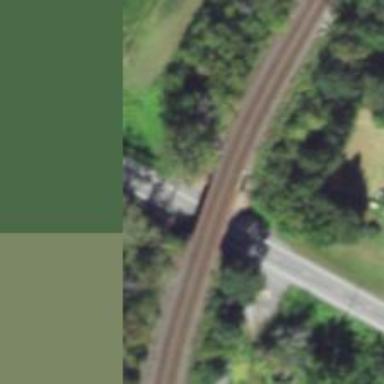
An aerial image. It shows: Railway bridge.